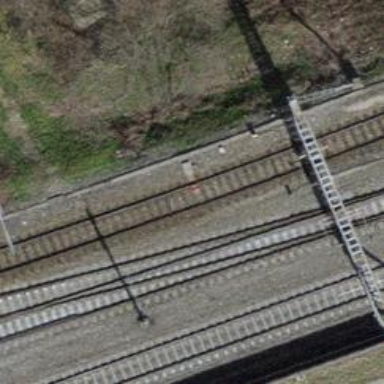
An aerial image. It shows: Railway switch.